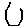
Label: hexagon